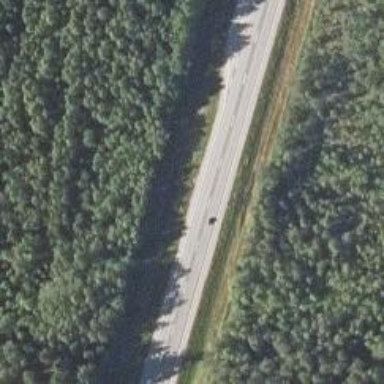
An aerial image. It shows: Asphalt road classified as trunk highway.